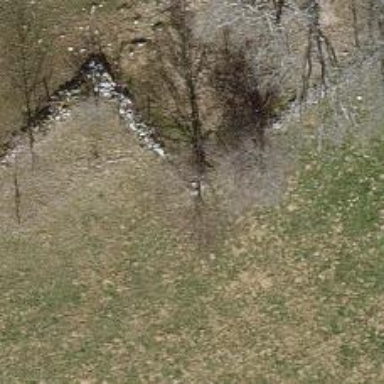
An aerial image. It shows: Dry stone wall barrier.